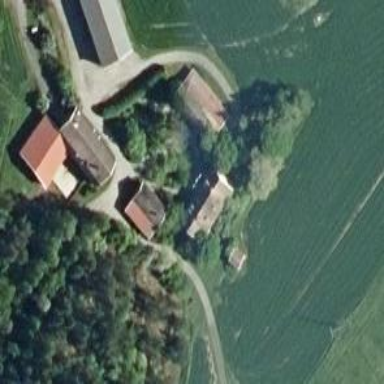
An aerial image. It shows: Farm.